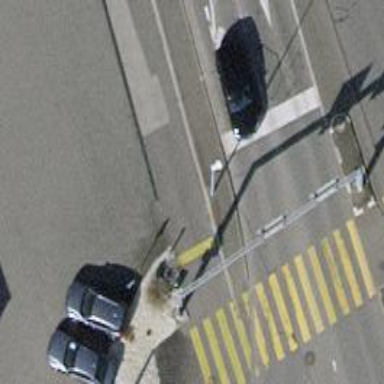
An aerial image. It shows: Road with traffic signals.